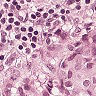
Metastatic tissue present: yes